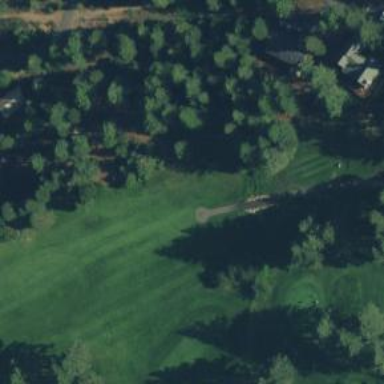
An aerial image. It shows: Lateral water hazard on golf course.